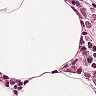
Metastatic tissue present: no